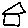
Label: house